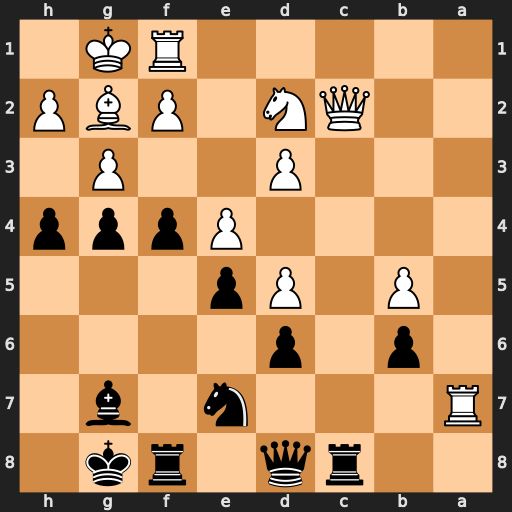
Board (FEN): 2rq1rk1/R3n1b1/1p1p4/1P1Pp3/4Pppp/3P2P1/2QN1PBP/5RK1
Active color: b
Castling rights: -
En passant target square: -
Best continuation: Rxc2